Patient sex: M
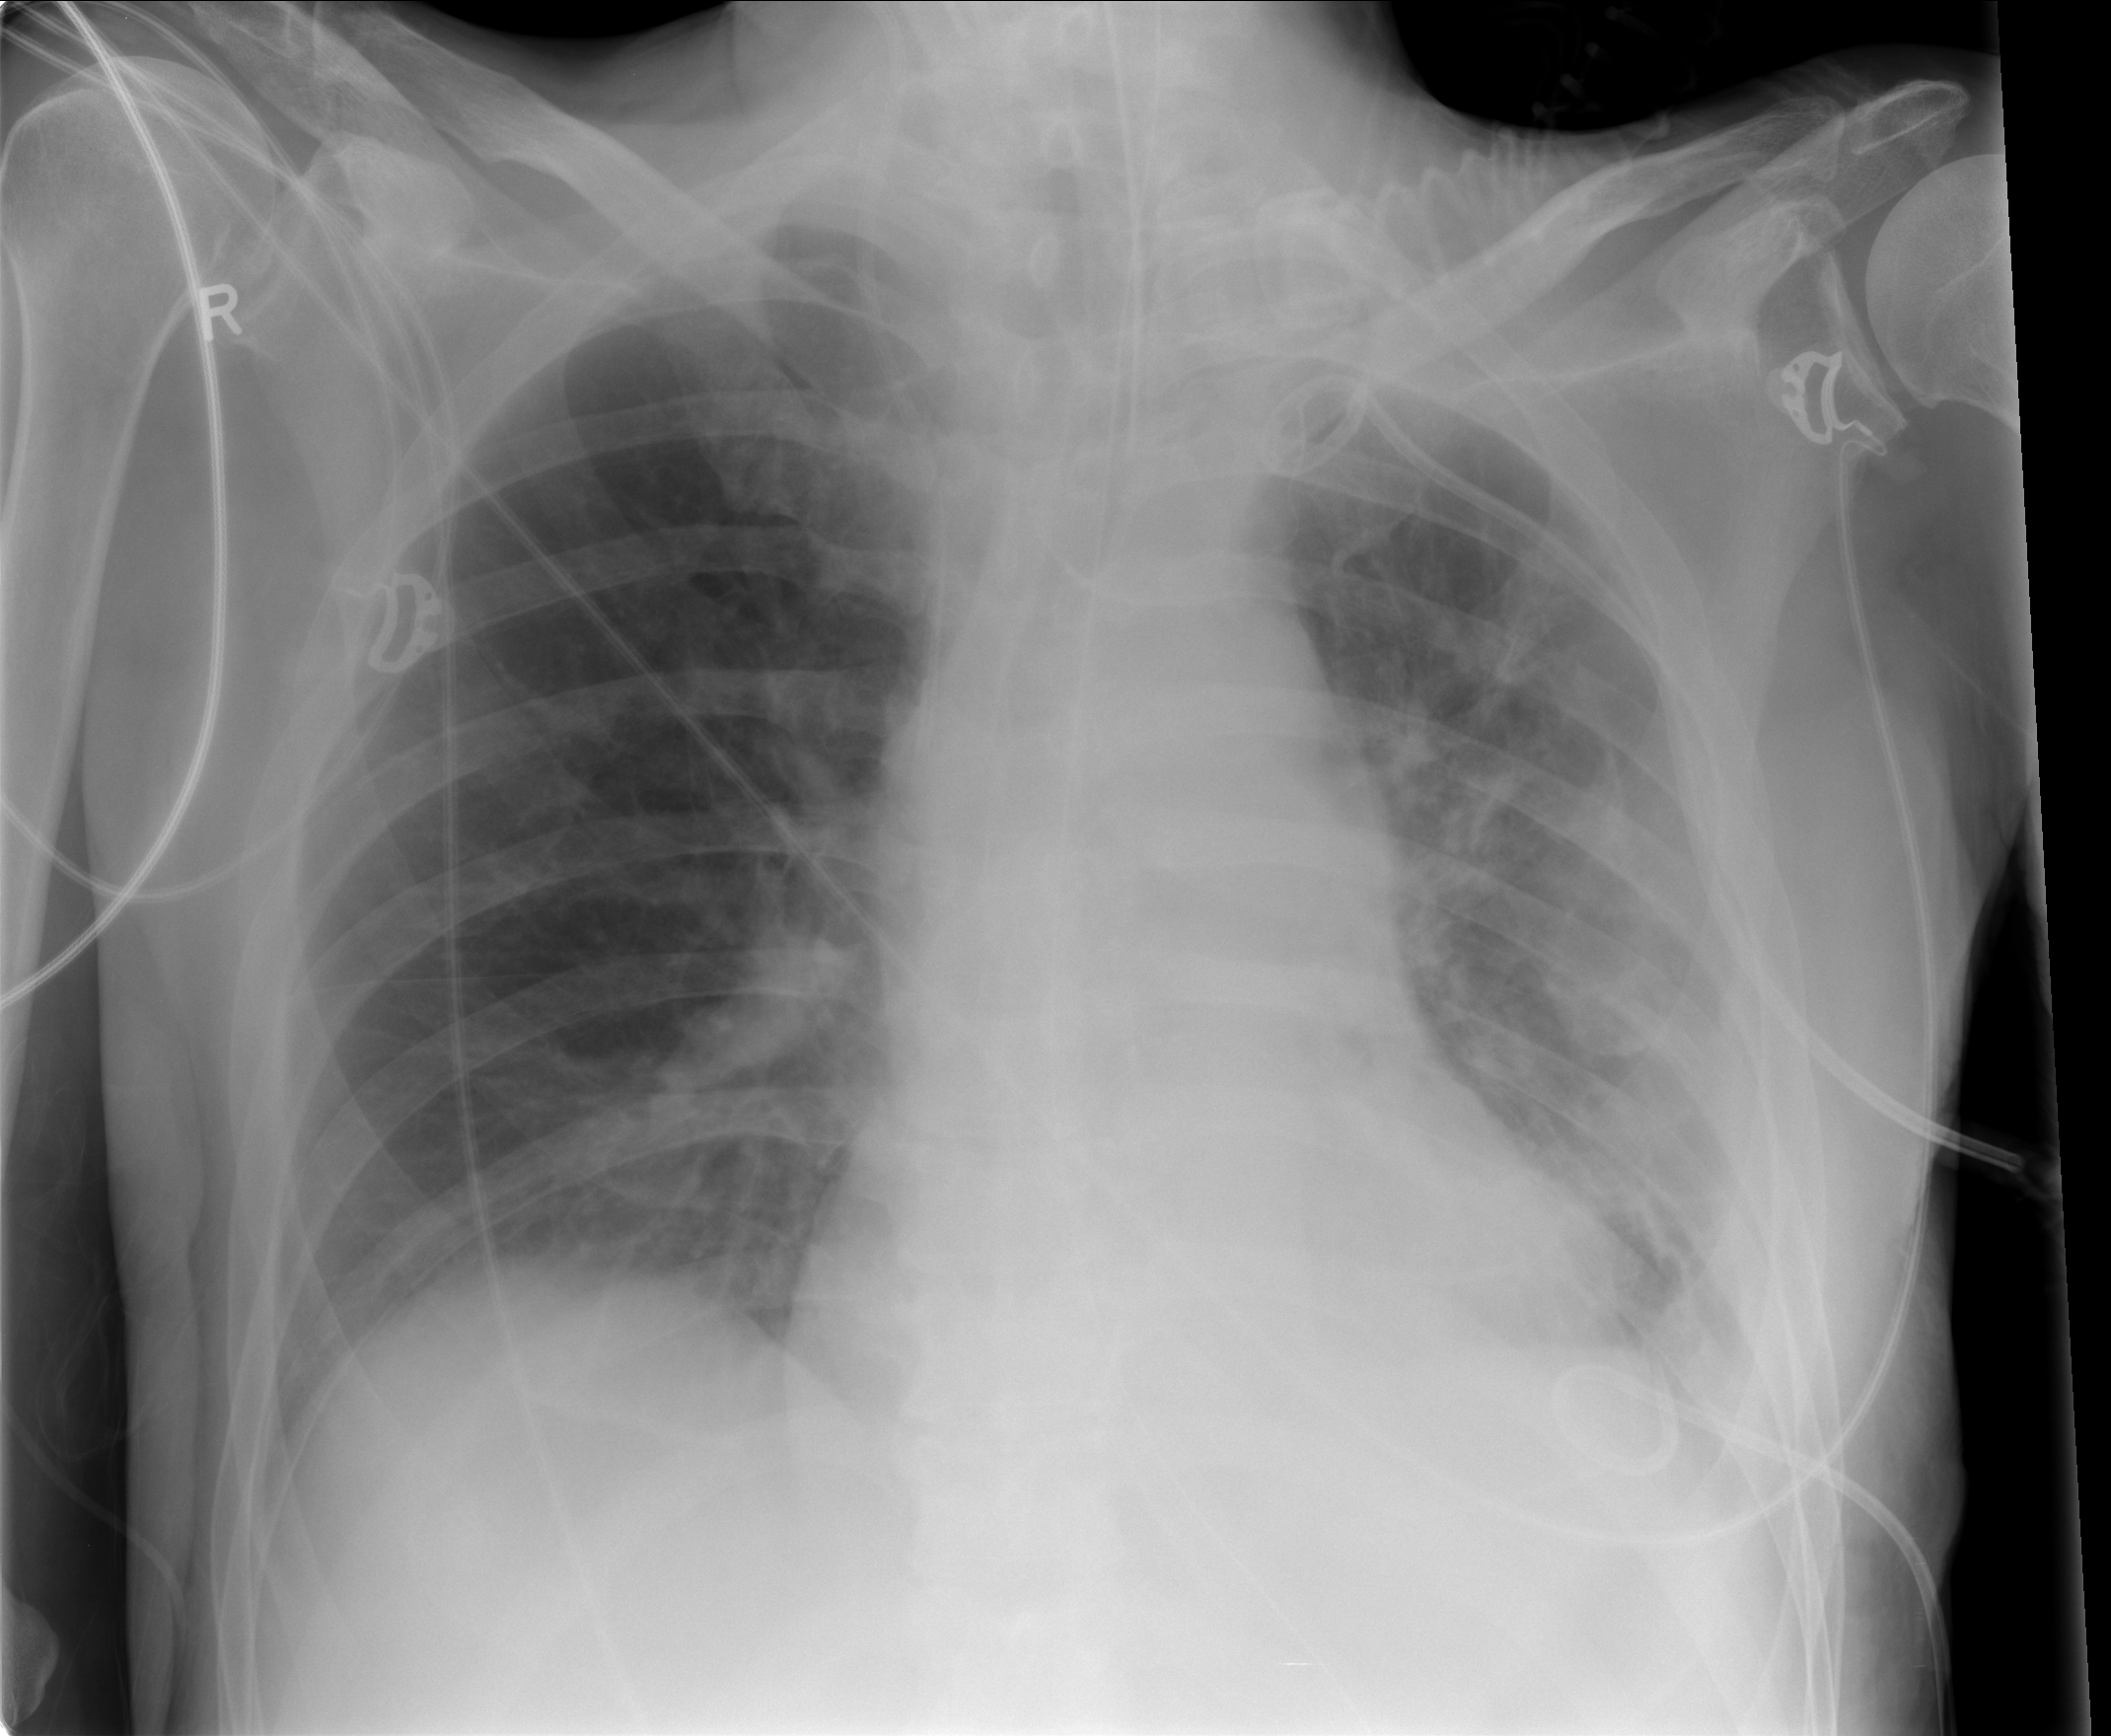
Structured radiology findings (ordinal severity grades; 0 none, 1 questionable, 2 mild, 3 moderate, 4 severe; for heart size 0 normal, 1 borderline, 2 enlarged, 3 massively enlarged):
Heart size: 1
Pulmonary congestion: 1
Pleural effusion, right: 1
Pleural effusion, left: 2
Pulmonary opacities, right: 0
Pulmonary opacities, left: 0
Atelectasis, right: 2
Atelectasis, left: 3